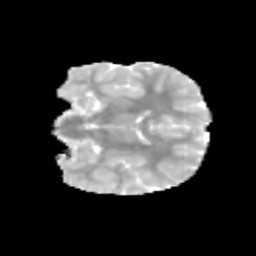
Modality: MD
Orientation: coronal
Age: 12
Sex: male
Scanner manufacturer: siemens
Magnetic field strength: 3 T
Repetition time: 3.8 s
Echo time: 0.07 s